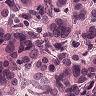
Metastatic tissue present: yes